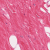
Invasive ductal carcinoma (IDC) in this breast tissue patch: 0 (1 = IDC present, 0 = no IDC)